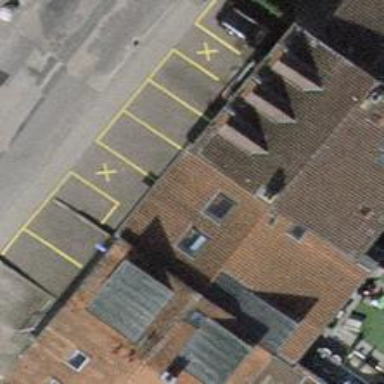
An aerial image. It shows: Street side parking area.